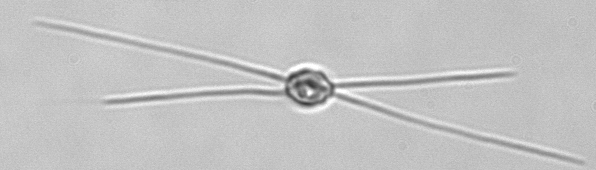
Label: Chaetoceros_danicus